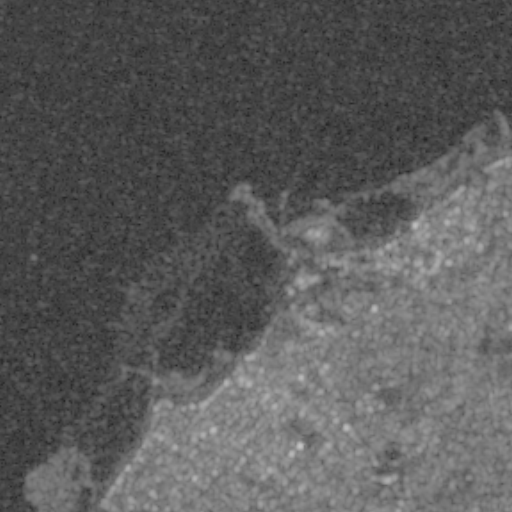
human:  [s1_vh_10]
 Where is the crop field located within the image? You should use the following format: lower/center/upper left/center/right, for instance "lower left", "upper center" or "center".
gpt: The crop field is located in the lower right of the image.
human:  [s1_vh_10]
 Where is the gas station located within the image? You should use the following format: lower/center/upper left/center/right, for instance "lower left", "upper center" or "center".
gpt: The gas station is located in the lower center of the image.
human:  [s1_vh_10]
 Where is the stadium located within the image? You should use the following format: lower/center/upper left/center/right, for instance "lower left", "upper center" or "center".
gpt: The stadium is located in the lower right of the image.
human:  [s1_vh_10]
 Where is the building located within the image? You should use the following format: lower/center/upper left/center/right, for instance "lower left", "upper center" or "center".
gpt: There is no building in the image.

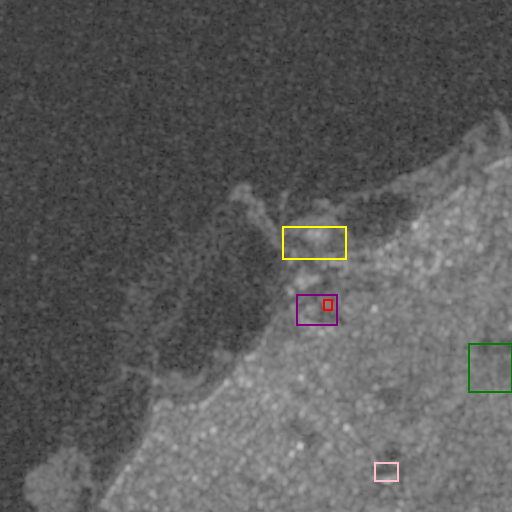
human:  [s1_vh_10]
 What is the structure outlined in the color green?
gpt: The structure outlined in green is a crop field.
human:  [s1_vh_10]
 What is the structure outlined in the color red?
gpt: The structure outlined in red is a gas station.
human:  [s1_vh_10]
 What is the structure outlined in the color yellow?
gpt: The structure outlined in yellow is a park.
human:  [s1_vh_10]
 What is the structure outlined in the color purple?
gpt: The structure outlined in purple is a parking lot.
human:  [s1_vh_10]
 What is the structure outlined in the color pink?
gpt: The structure outlined in pink is a stadium.
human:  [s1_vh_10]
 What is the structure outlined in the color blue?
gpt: There is no blue outline.